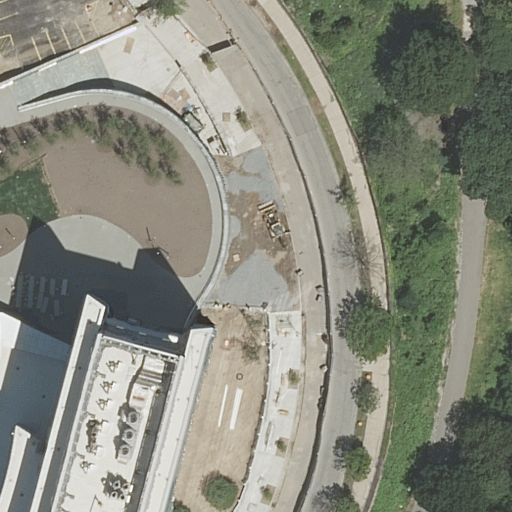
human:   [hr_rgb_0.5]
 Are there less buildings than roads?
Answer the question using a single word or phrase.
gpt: yes

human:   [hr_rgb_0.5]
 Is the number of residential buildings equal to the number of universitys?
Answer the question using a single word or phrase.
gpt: no

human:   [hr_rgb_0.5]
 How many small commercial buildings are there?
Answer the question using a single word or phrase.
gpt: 0

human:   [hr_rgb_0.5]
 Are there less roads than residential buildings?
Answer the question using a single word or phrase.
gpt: no

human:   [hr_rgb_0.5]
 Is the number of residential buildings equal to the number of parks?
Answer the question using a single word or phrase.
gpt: no

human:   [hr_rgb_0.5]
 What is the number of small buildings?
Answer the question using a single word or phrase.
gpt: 0

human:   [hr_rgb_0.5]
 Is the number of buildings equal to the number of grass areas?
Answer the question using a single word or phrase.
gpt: yes

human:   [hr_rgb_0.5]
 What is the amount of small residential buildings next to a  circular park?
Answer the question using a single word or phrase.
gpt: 0

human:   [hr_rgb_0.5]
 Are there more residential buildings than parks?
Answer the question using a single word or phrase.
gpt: yes

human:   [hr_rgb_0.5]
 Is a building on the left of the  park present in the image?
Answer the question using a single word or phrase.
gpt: yes

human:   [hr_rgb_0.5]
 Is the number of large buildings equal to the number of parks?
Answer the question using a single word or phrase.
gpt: yes

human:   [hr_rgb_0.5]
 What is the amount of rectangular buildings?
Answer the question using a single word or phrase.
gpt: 0

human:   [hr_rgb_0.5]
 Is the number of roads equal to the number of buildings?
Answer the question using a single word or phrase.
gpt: no

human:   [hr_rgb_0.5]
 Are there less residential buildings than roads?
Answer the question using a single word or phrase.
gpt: yes

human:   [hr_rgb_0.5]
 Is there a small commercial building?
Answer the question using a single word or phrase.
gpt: no

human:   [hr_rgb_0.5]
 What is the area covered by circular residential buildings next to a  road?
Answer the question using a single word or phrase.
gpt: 0m2

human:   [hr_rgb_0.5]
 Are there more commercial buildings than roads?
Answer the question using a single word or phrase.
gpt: no

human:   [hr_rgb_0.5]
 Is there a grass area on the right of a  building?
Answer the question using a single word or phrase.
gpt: no

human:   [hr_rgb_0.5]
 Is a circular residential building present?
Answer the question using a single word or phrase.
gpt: no

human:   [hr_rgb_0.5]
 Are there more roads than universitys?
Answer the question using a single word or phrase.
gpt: yes

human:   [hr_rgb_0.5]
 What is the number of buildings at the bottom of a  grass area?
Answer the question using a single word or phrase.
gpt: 2

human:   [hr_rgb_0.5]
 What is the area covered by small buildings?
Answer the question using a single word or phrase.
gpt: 0m2

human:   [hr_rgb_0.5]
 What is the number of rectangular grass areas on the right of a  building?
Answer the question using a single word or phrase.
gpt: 0

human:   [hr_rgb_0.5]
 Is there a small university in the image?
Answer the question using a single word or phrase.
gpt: no

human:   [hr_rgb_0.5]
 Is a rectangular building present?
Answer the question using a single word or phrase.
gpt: no

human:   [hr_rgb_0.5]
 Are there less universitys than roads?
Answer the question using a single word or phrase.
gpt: yes

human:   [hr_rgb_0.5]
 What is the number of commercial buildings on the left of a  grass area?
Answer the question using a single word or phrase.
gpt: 0

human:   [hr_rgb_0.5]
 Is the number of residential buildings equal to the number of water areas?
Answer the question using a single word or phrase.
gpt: no

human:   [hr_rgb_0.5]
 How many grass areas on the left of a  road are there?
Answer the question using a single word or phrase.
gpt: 2

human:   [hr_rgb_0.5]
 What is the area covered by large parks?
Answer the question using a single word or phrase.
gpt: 10610m2

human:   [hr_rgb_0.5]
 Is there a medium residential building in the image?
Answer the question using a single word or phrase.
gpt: yes

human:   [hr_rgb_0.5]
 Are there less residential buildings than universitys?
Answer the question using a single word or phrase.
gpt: no

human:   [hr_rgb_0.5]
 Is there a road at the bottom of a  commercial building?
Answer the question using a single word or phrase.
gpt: no

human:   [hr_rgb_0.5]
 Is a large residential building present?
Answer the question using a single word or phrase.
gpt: yes

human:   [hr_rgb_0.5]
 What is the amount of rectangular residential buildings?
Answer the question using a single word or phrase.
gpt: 0

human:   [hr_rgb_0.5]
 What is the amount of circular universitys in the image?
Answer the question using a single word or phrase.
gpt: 0